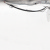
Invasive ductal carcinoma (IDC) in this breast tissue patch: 0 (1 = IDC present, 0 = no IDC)